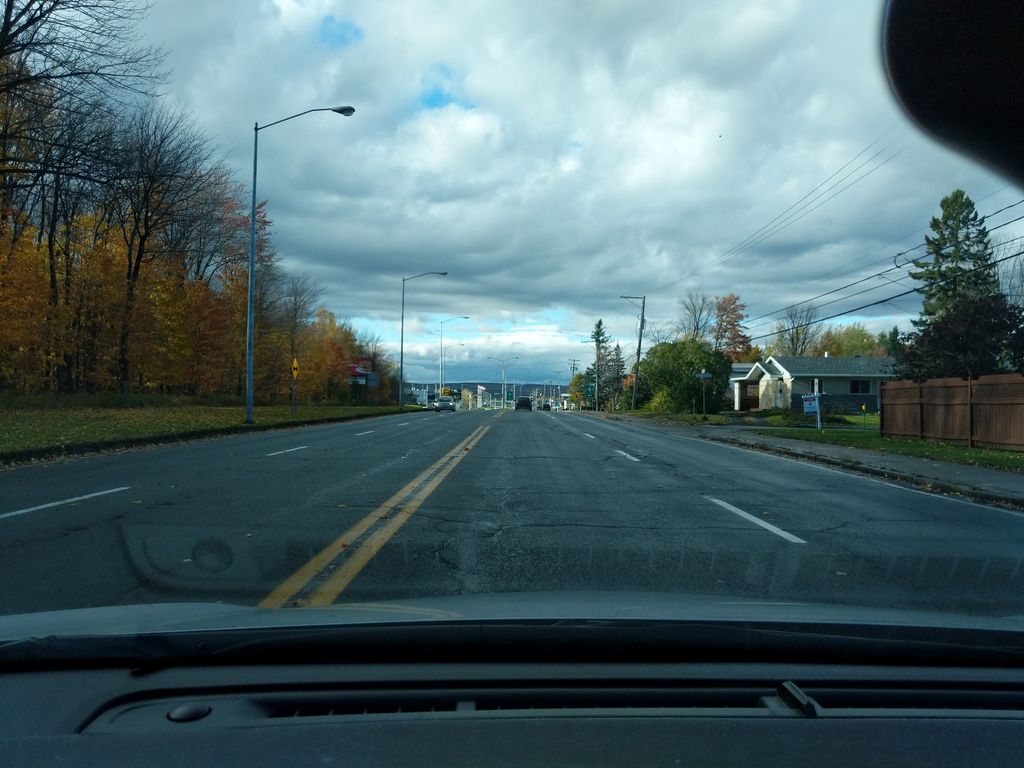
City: quebec_city